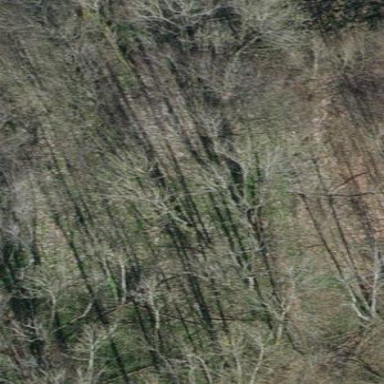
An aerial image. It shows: Forest area.